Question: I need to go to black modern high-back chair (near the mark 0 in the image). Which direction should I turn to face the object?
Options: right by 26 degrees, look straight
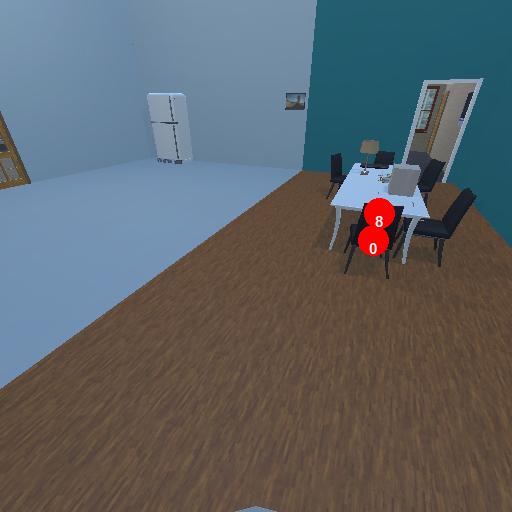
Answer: right by 26 degrees